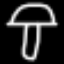
Label: mushroom